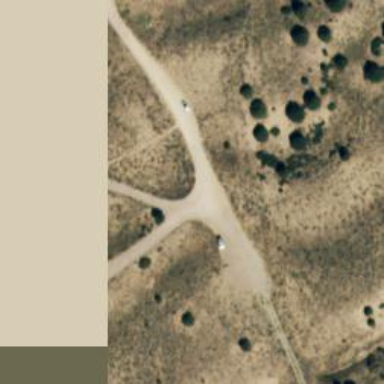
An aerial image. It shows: Unclassified road.